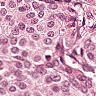
Metastatic tissue present: yes